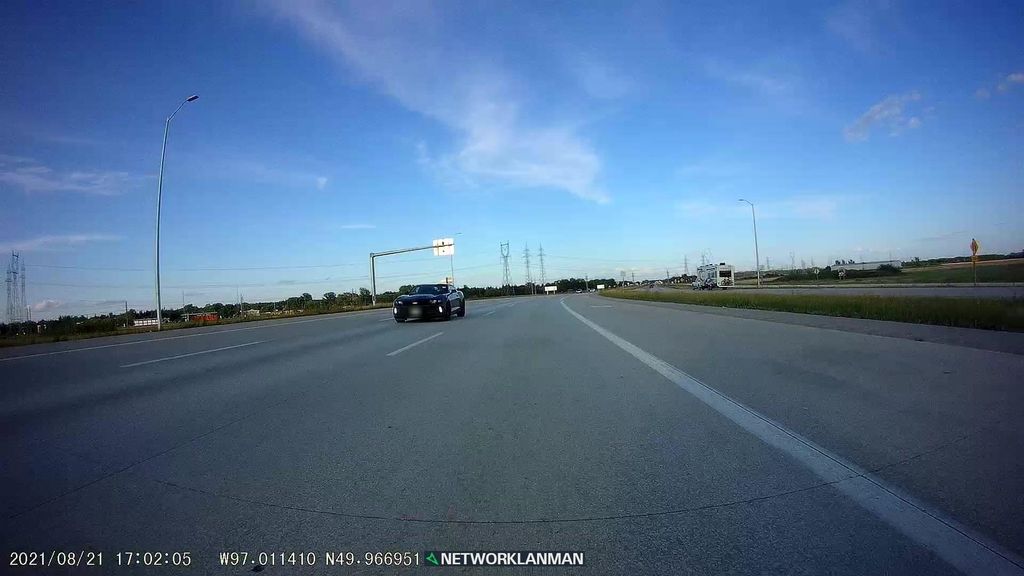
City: winnipeg